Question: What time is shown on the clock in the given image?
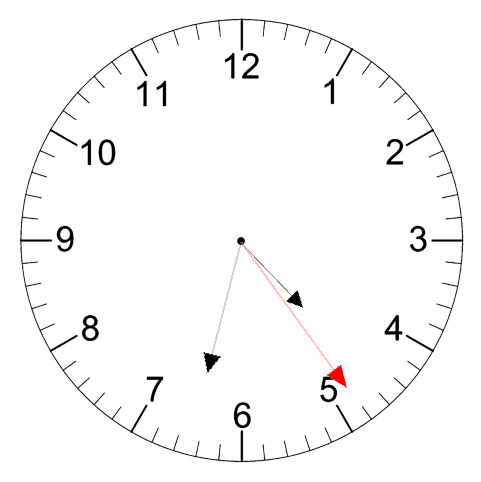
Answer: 04:32:24